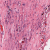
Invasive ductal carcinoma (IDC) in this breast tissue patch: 0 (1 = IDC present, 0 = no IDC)